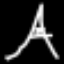
Label: The Eiffel Tower